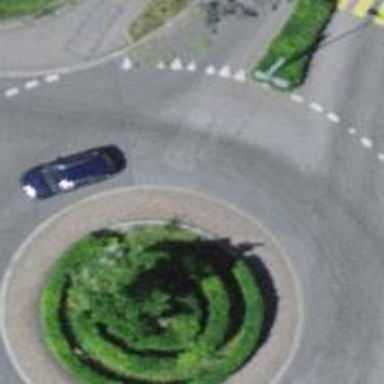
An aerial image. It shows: Secondary road with asphalt surface leading to roundabout junction.